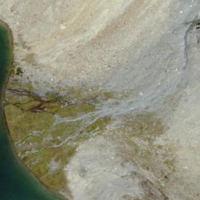
EUNIS habitat code: 48
Species observed at this site:
Ranunculus glacialis